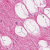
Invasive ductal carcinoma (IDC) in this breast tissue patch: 0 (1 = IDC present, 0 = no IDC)